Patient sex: M
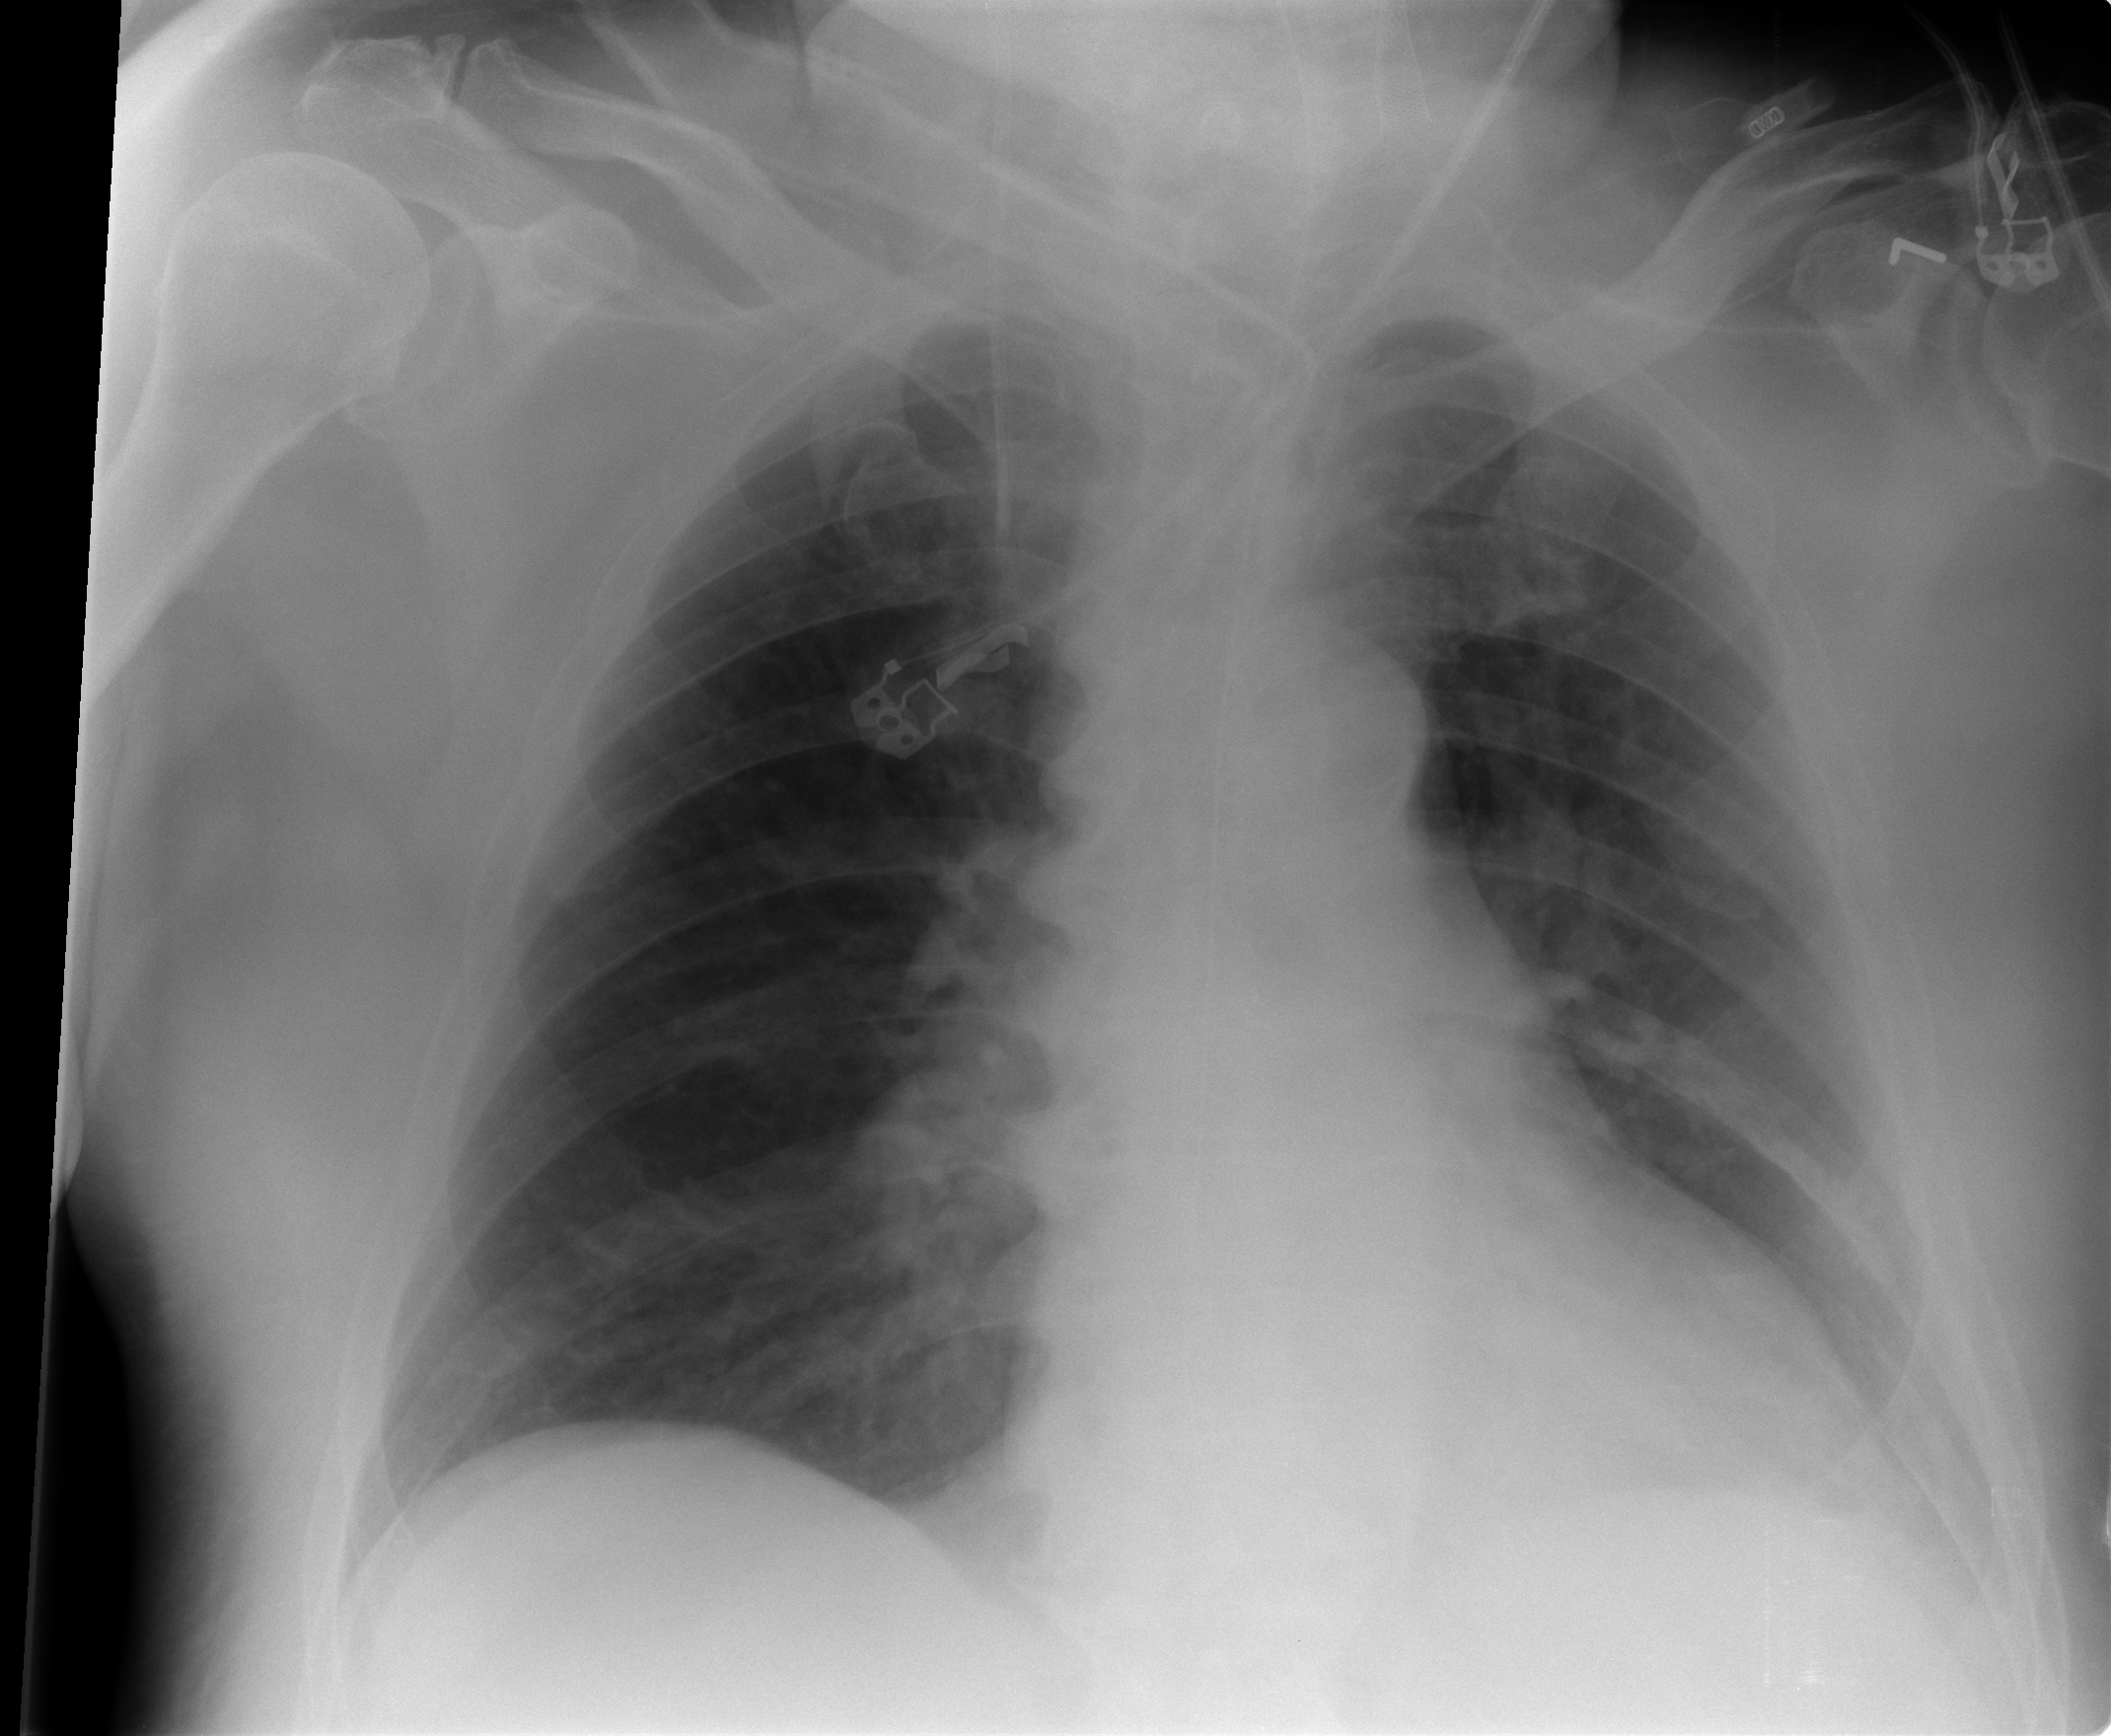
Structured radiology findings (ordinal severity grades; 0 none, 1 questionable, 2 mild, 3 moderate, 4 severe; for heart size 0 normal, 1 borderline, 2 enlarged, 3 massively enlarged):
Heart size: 0
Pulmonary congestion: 1
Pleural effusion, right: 0
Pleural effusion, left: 1
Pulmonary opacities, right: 1
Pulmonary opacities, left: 0
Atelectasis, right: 1
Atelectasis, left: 2